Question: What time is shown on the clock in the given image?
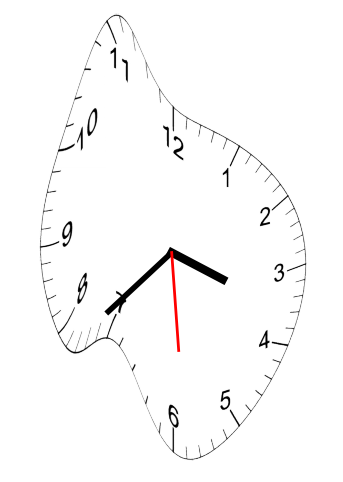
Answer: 03:37:29